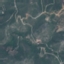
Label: HerbaceousVegetation